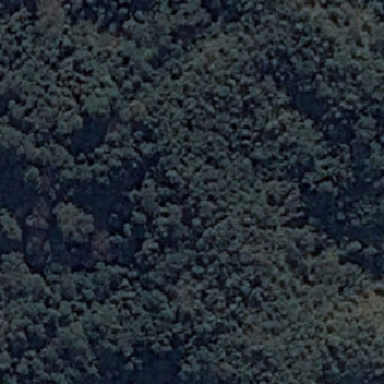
Grass is green shrub .